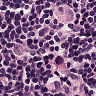
Metastatic tissue present: yes